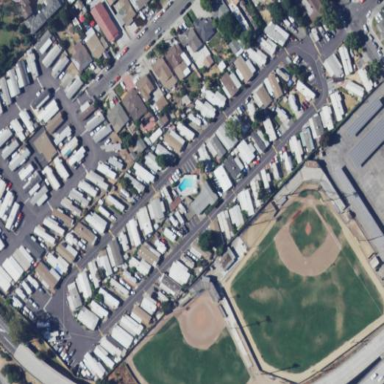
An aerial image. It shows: Residential area designated as trailer park.